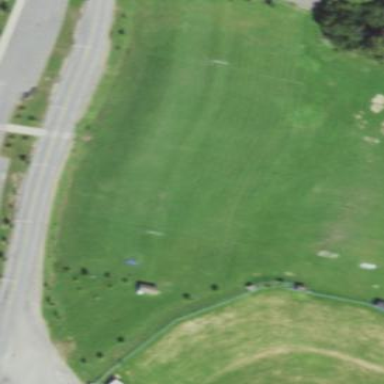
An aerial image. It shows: Rugby pitch for leisure land sports.